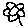
Label: flower